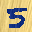
Label: 5